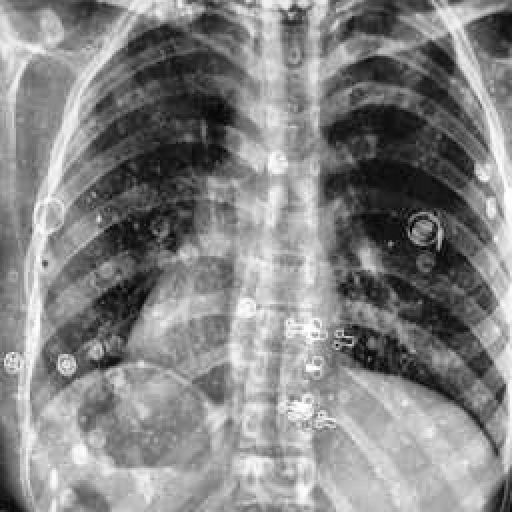
Finding: TUBERCULOSIS